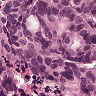
Metastatic tissue present: yes